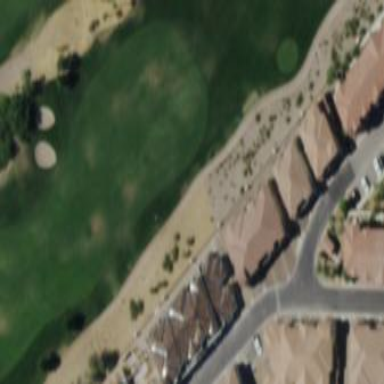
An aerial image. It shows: Golf fairway surrounded by grass.